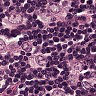
Metastatic tissue present: yes